Question: Is there a way to apply the same Formatting Rule to multiple table cells (setting visible to false) without to specify specific field. Just somehow to Eval() value of current table cell and apply formatting accordingly. E.g. hide all numeric cells with zero value ([] == 0) on the report with just one rule :)

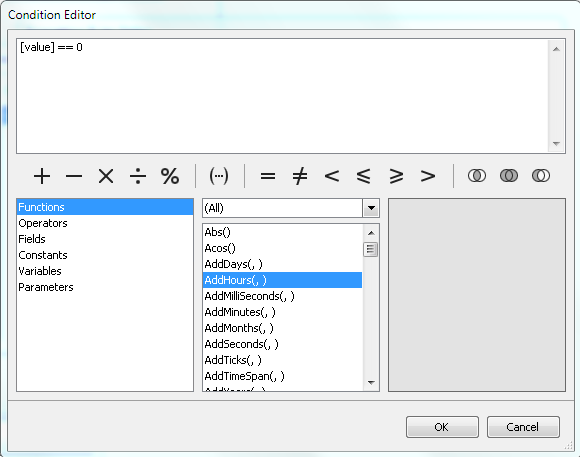
Answer: Solution so far -
'''
private const string ZeroValue = "0,00";
public FISaldoAccountReport()
{
InitializeComponent();
RegisterEvents();
}
private void RegisterEvents()
{
positionAmountDebitCell.BeforePrint += NumCellBeforePrint;
positionAmountCreditCell.BeforePrint += NumCellBeforePrint;
positionSaldoCell.BeforePrint += NumCellBeforePrint;
partnerAmountDebitCell.BeforePrint += NumCellBeforePrint;
partnerAmountCreditCell.BeforePrint += NumCellBeforePrint;
partnerSaldoCell.BeforePrint += NumCellBeforePrint;
accountAmountDebitCell.BeforePrint += NumCellBeforePrint;
accountAmountCreditCell.BeforePrint += NumCellBeforePrint;
accountSaldoCell.BeforePrint += NumCellBeforePrint;
accountSumCell.BeforePrint += NumCellBeforePrint;
reportAmountDebitCell.BeforePrint += NumCellBeforePrint;
reportAmountCreditCell.BeforePrint += NumCellBeforePrint;
reportSaldoCell.BeforePrint += NumCellBeforePrint;
}
private static void NumCellBeforePrint(object sender, PrintEventArgs e)
{
var currentCell = sender as XRTableCell;
if (currentCell == null) return;
currentCell.Visible = !currentCell.Text.Equals(ZeroValue);
}
'''